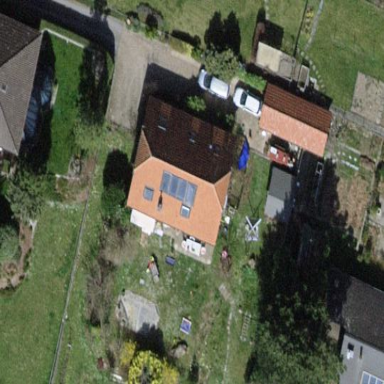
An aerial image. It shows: Detached building with half-hipped roof.